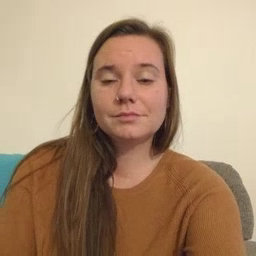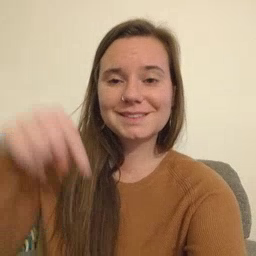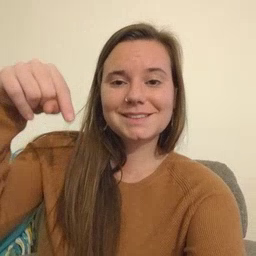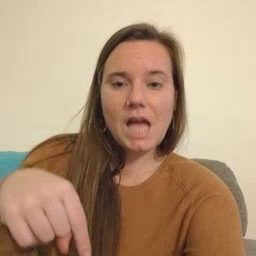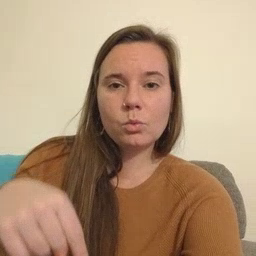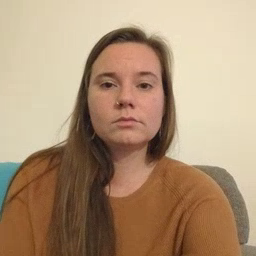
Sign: down